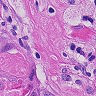
Metastatic tissue present: yes